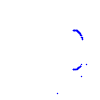
Particle: proton